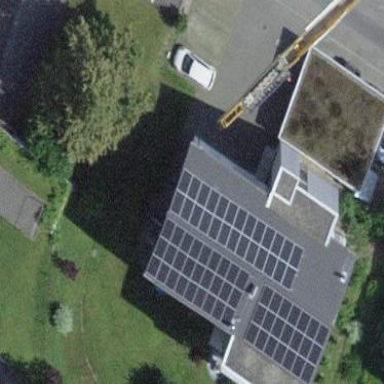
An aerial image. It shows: Solar power generator.